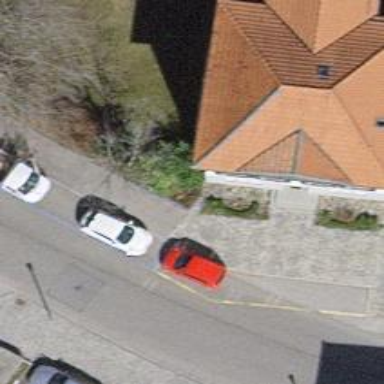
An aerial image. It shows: Hipped roof apartment building.